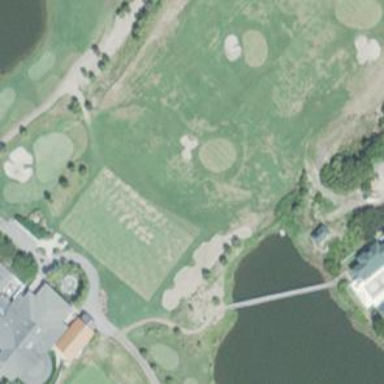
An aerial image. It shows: Grassy area designated as golf fairway.